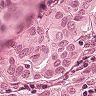
Metastatic tissue present: yes